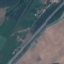
Land use / land cover: Highway